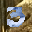
Label: 3